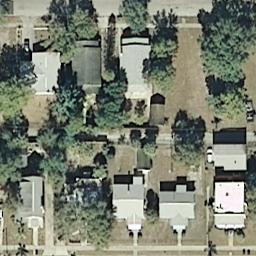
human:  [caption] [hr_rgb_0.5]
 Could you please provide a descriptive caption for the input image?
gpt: A medium residential area with a road goes through this area .

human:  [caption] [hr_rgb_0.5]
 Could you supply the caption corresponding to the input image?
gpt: It is a medium residential area with houses surrounded by lawn and plants .

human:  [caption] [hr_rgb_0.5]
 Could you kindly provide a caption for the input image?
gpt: Many houses with plants surrounded in the medium residential area .

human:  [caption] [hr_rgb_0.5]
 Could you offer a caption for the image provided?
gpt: A medium residential area with houses and trees and lawn .

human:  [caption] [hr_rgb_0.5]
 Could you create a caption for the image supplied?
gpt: This is a medium residential area with plants flurish .